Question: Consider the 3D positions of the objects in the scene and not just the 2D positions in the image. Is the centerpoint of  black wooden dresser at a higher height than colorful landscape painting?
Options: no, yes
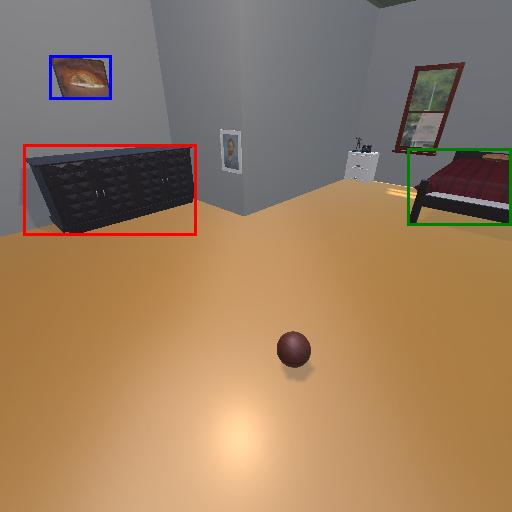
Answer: no